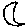
Label: moon